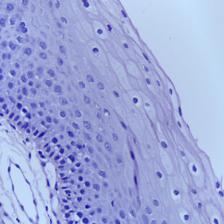
Diagnosis: Normal